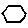
Label: hexagon